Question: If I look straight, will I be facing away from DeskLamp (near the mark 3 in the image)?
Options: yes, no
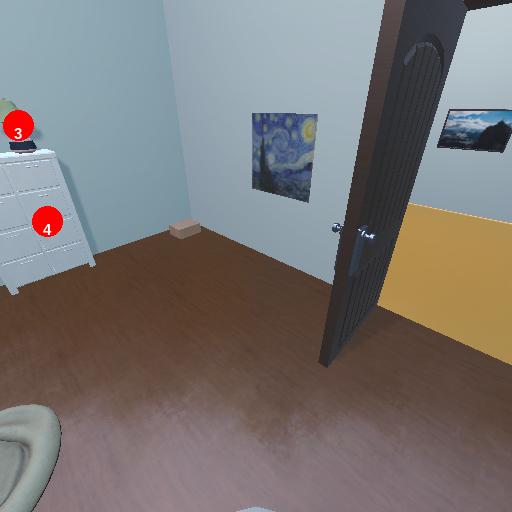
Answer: yes